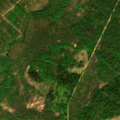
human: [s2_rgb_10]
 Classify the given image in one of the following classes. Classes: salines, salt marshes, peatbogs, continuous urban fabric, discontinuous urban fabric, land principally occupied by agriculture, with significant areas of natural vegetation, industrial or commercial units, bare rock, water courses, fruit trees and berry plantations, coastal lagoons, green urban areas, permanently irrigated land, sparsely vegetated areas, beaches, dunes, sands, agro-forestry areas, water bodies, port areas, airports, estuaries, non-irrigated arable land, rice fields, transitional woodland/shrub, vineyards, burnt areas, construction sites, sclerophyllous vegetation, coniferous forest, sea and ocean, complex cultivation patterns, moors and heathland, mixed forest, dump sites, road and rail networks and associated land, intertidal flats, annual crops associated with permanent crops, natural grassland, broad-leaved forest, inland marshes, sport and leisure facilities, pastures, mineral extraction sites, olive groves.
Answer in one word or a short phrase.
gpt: coniferous forest, mixed forest, transitional woodland/shrub